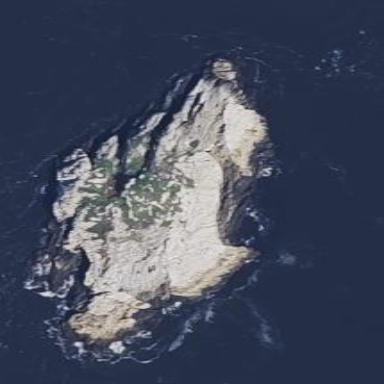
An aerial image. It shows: Islet along the natural coastline.